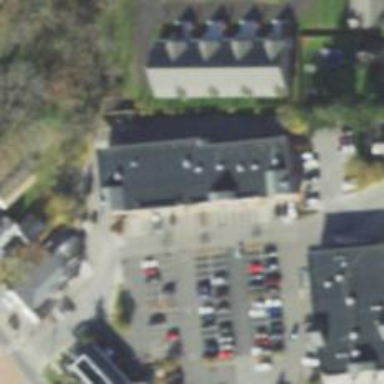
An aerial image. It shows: Fitness center located in leisure land.